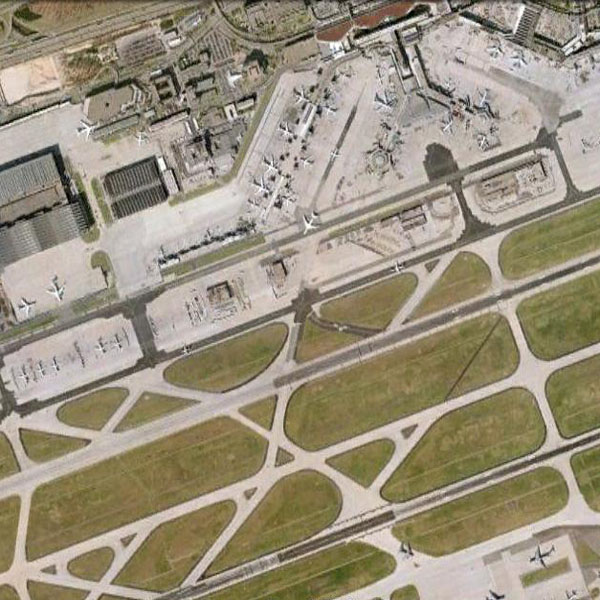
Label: Airport